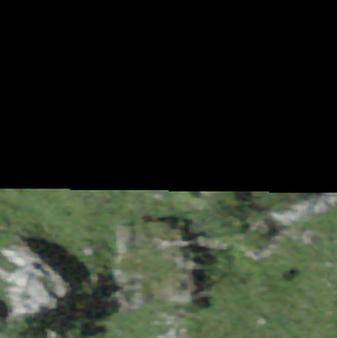
Label: bouldering_area